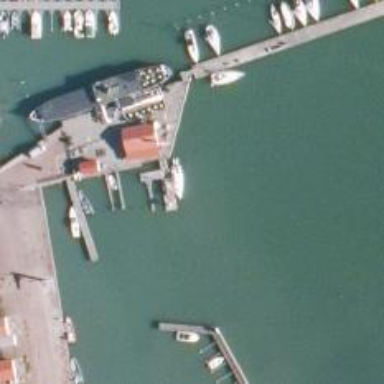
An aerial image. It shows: Man-made pier.